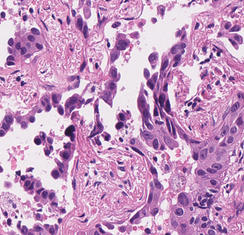
Tumor epithelial tissue: yes
Tumor-associated stroma tissue: yes
Normal tissue: no